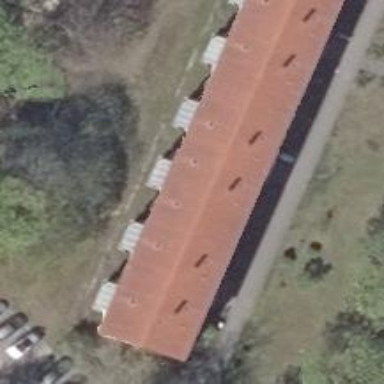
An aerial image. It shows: Gabled-roof apartments building with red roof tiles. The roof is oriented across and the building is painted in yellow.